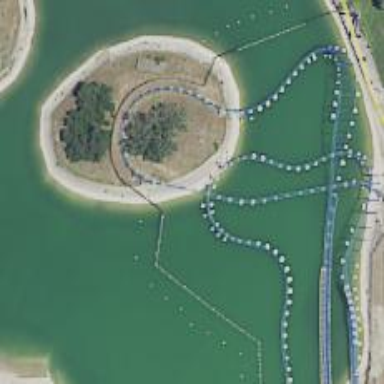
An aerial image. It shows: Thrilling roller coaster attraction.